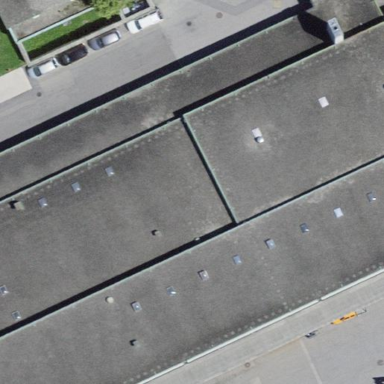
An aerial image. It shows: Industrial building.